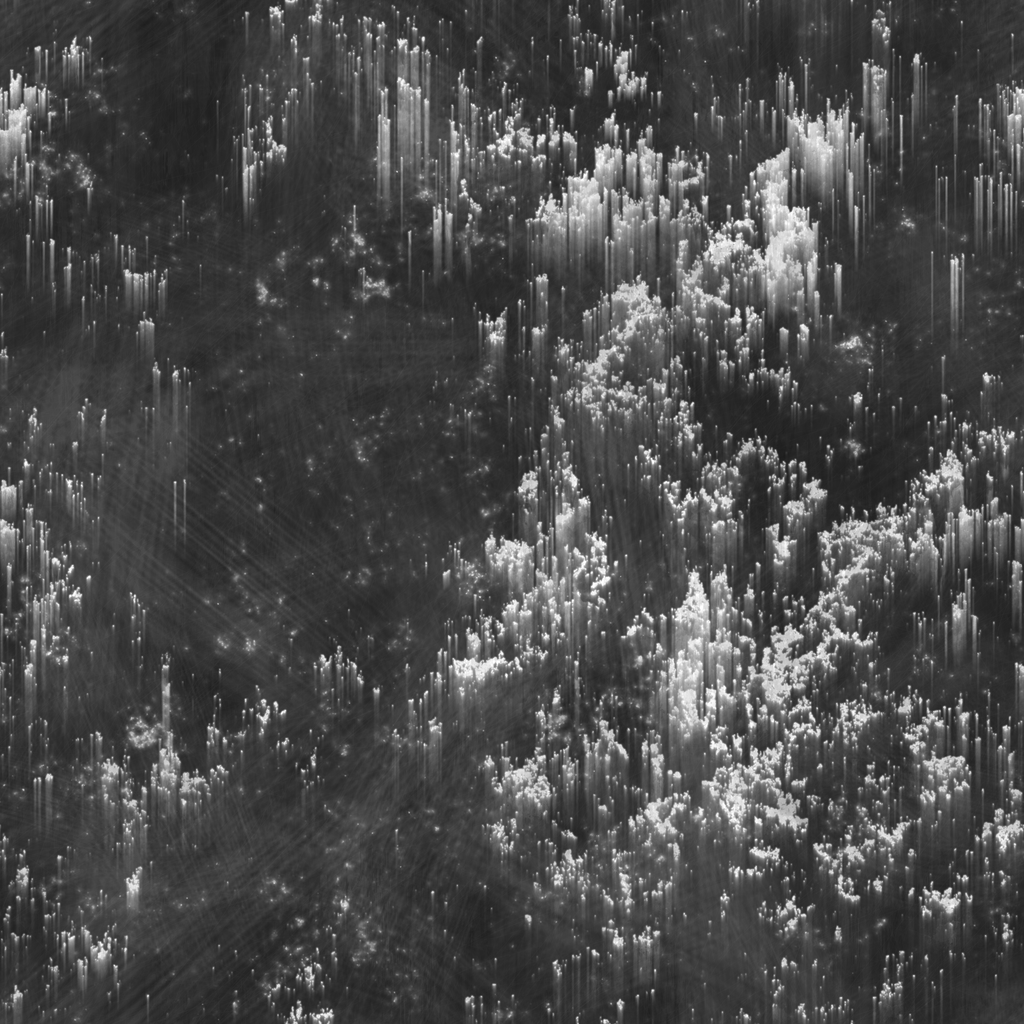
Texture map type: Roughness